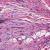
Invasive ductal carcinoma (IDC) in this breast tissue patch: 0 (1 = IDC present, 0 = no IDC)